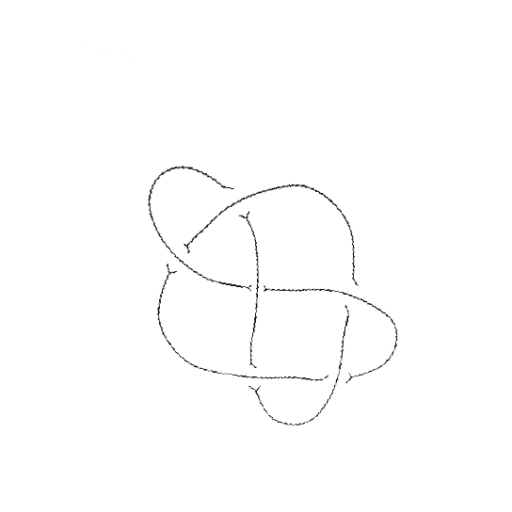
Crossing number: 6